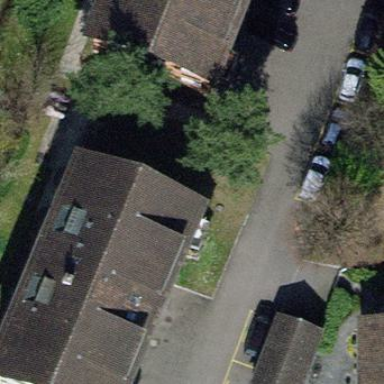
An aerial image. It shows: Parking area with surface.